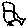
Label: bird